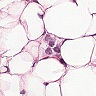
Metastatic tissue present: yes